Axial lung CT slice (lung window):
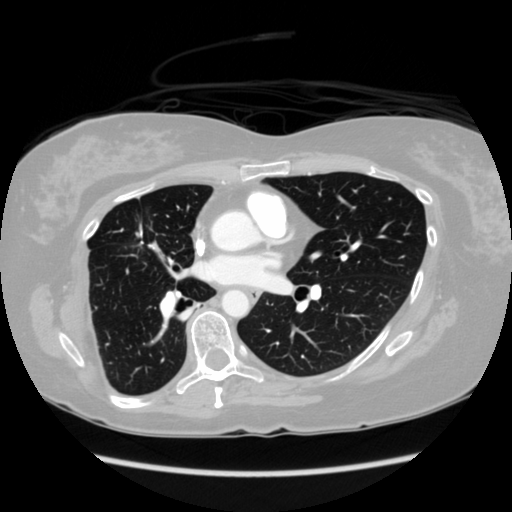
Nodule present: no